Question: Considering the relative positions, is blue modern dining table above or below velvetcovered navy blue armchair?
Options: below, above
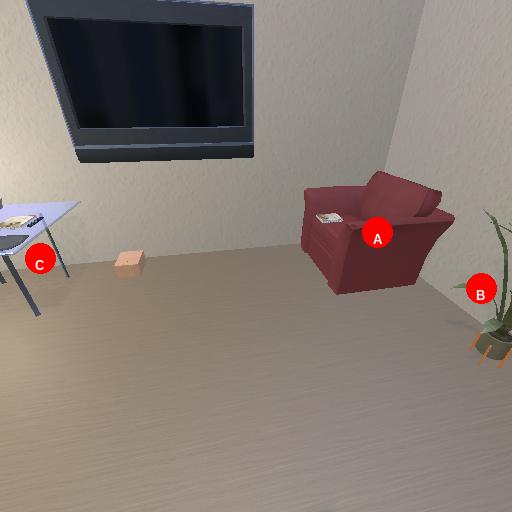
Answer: below